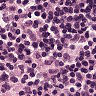
Metastatic tissue present: no